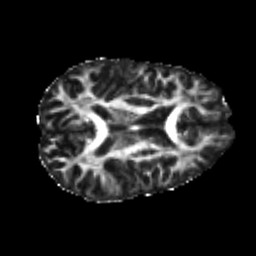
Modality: FA
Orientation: axial
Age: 20
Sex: male
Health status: healthy
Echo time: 0.074 s